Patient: sex F, age 53
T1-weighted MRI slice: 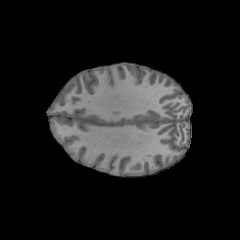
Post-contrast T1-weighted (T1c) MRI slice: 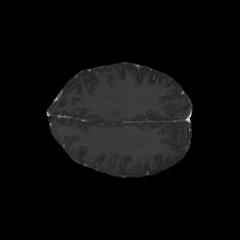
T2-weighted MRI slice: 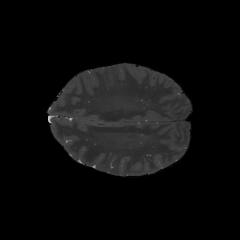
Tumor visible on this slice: no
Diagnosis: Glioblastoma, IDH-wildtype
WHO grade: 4